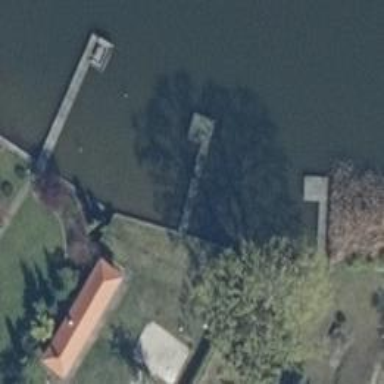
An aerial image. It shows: Man-made pier.